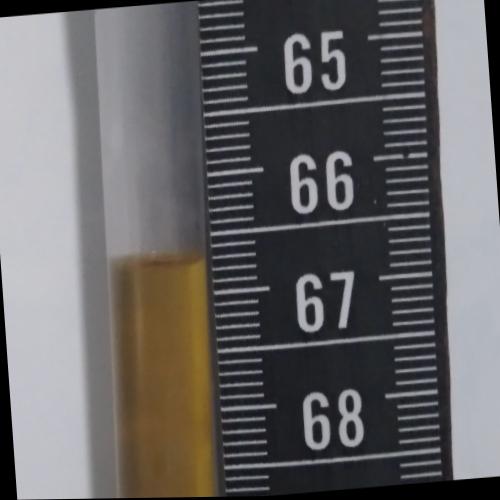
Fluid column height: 66.7 cm